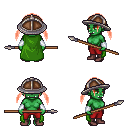
a pixel art fantasy rpg character, female body template, orc, green skin, green cape, red pants, red twin-tailed hairstyle, chain helm, white cloth bracers, maroon shoes, spear, four views (front, back, left, right), 2x2 character sprite sheet, small pixel art, hard edges, no anti-aliasing